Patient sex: M
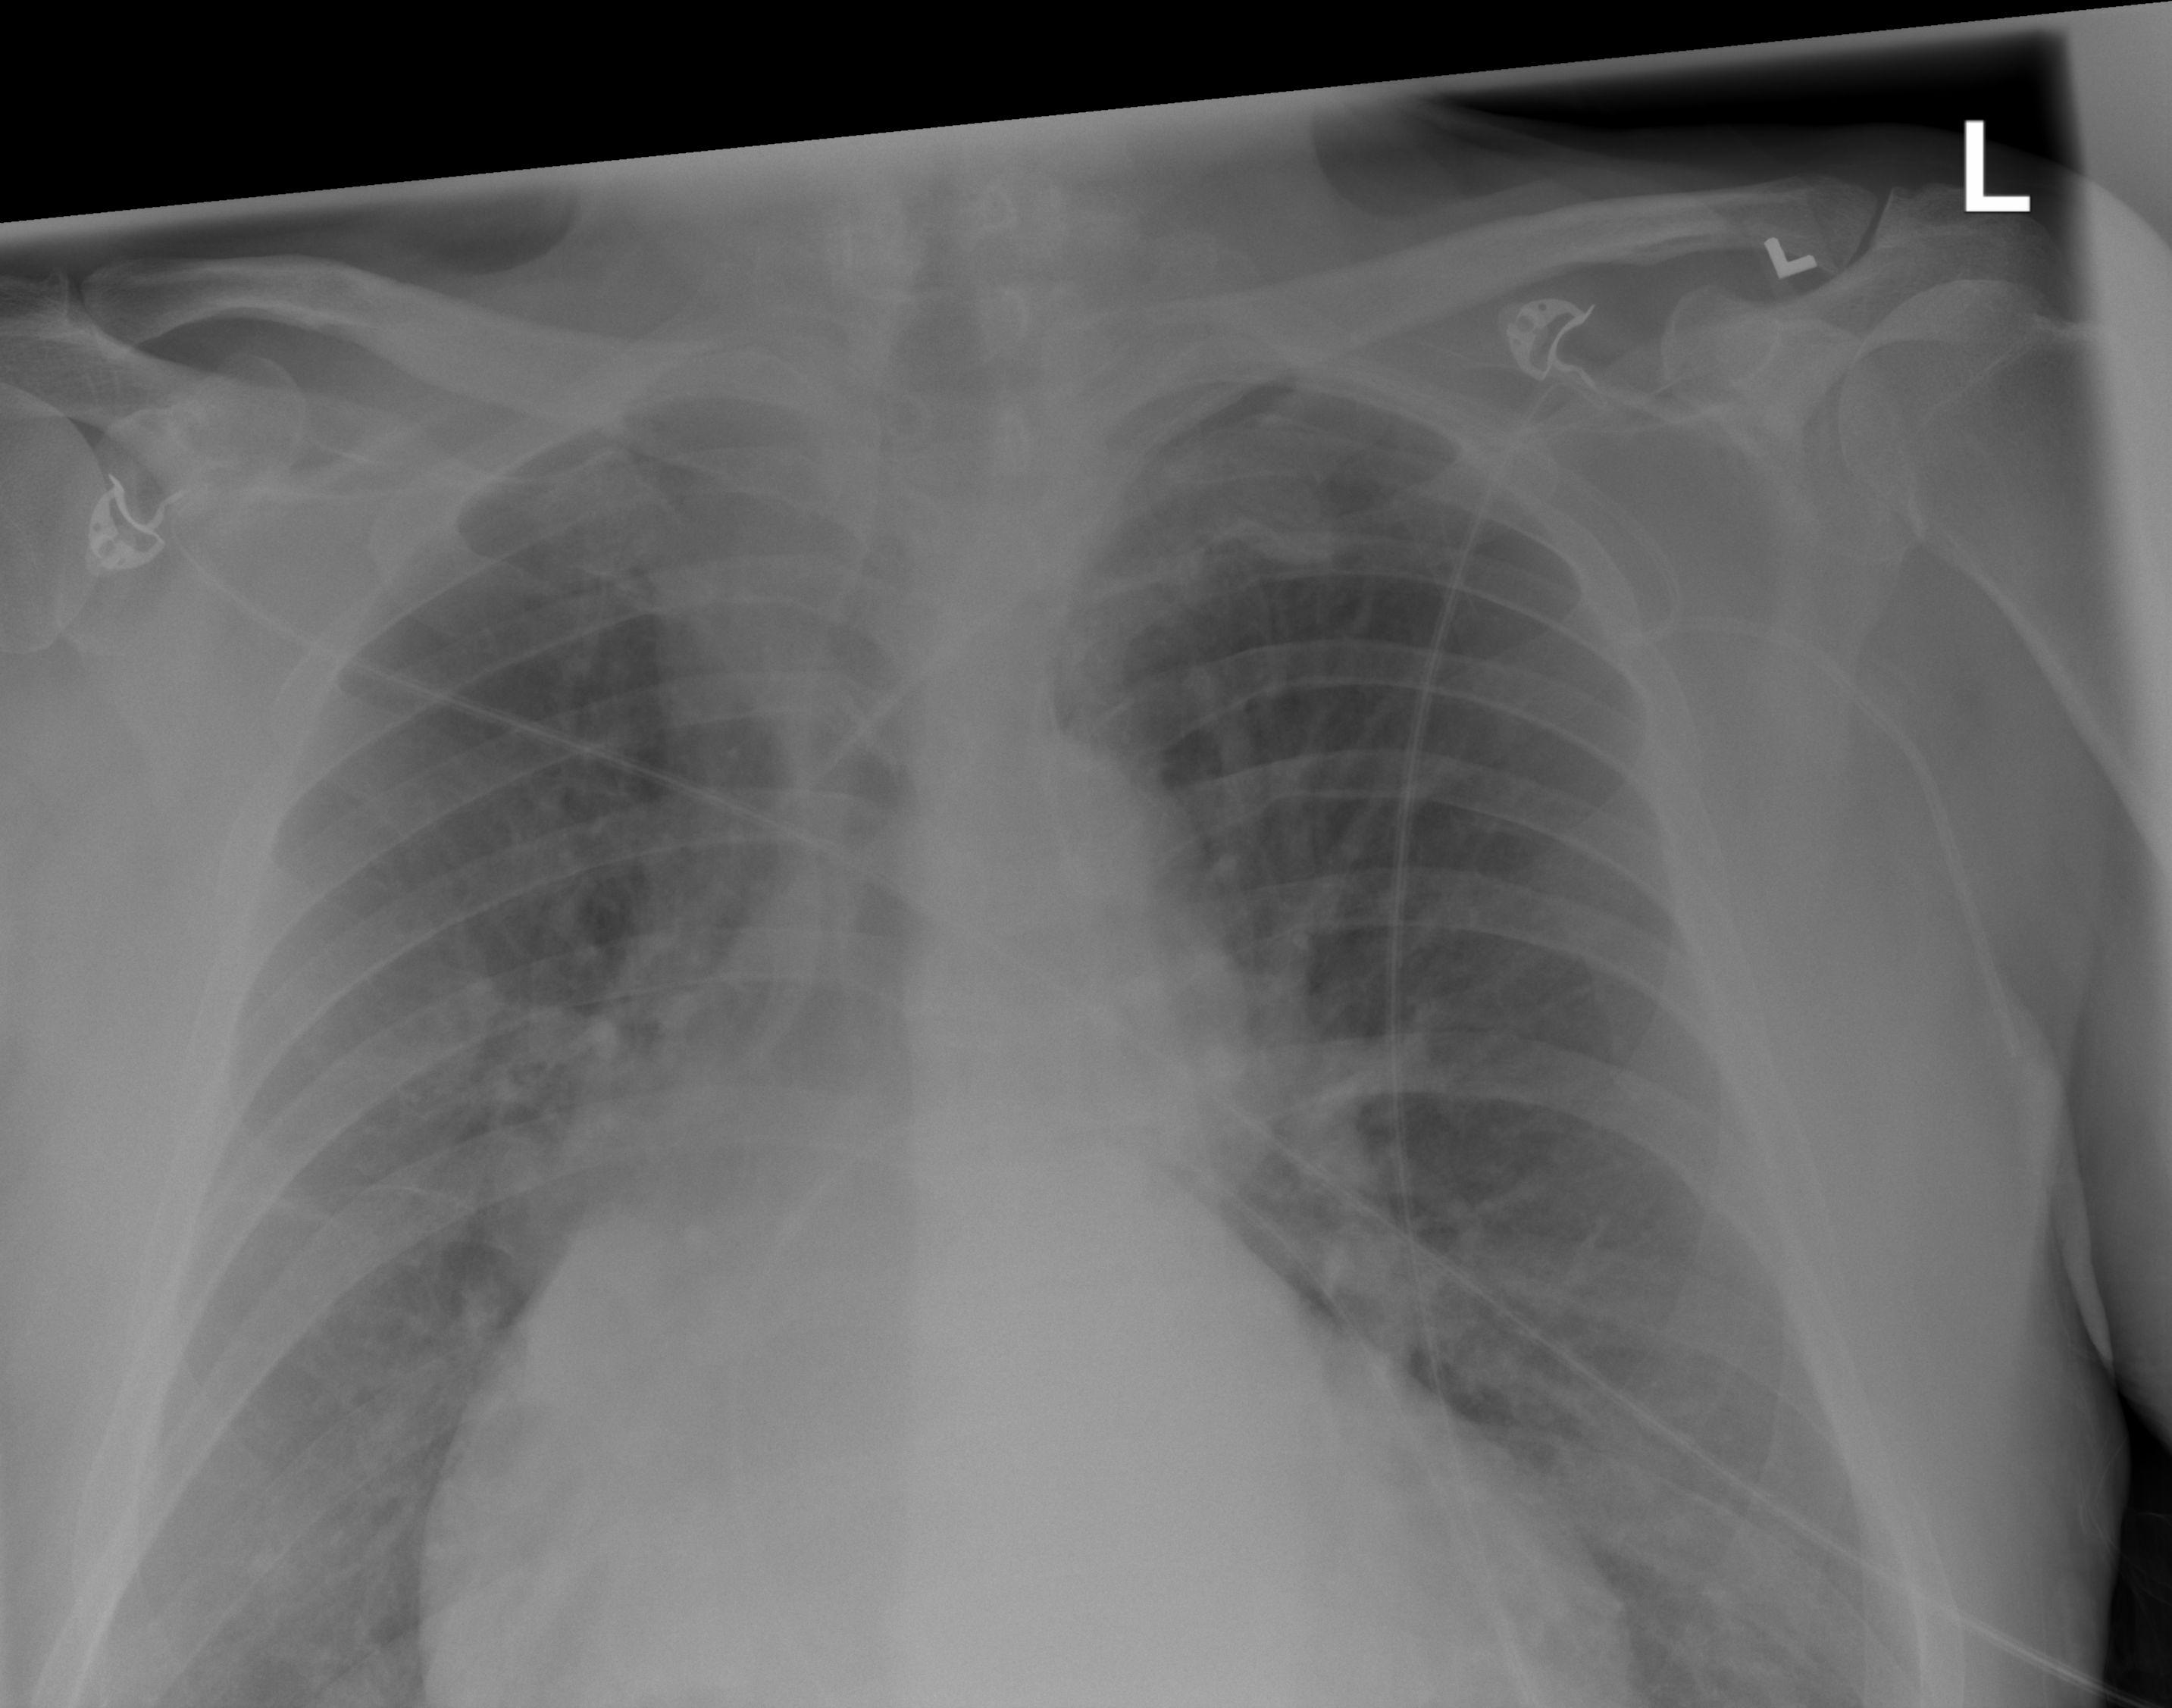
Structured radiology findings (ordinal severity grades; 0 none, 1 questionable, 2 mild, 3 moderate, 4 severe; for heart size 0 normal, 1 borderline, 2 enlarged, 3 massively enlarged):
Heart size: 2
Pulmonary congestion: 2
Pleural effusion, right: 0
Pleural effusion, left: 0
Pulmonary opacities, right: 2
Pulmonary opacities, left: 0
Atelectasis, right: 2
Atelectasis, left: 2